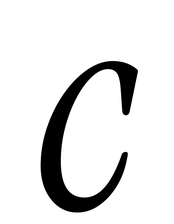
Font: InstrumentSerif-Italic